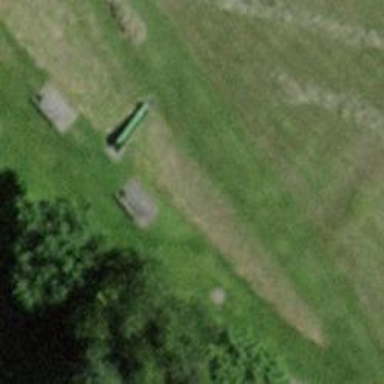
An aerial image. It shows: Bench for seating.